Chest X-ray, AP view. Patient: 53 years old, sex F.
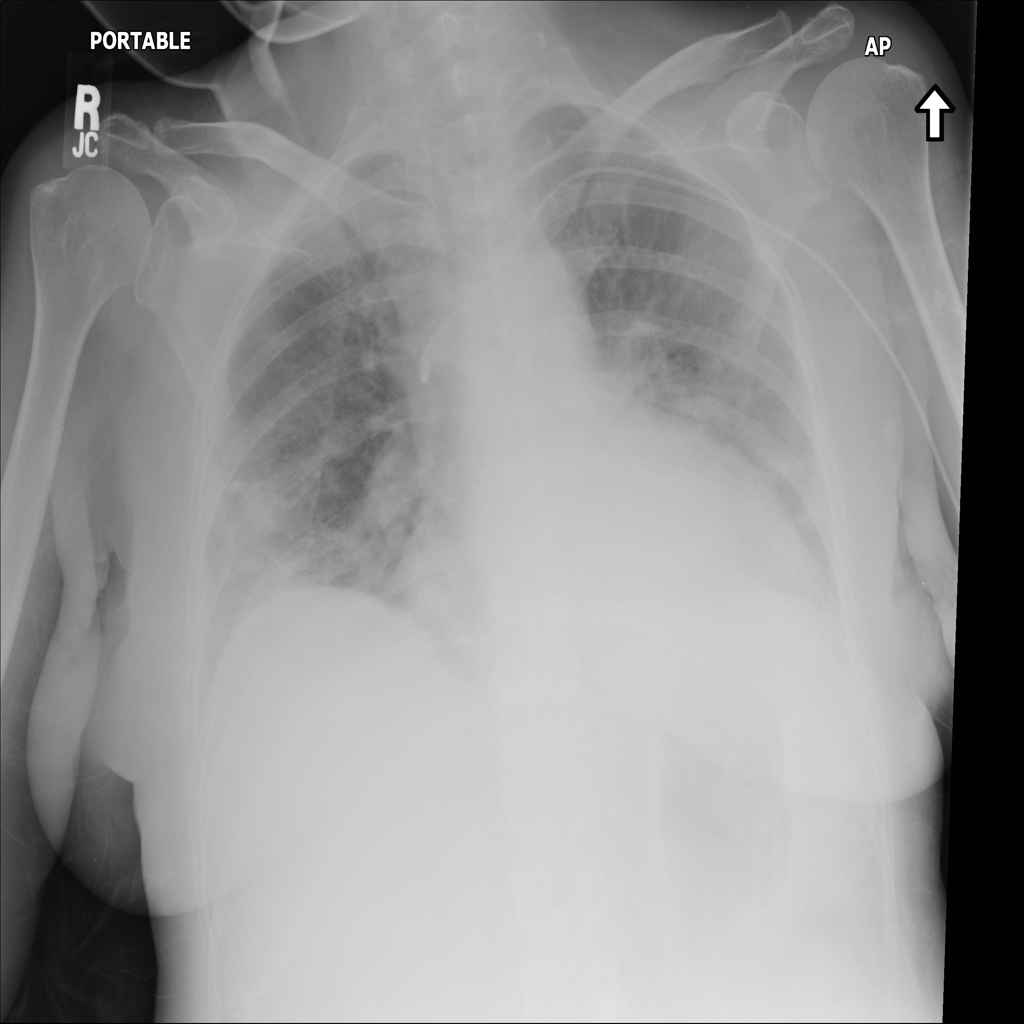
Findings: Atelectasis, Infiltration